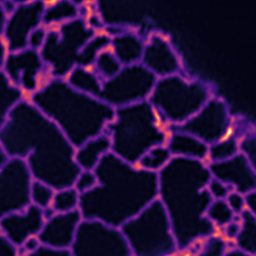
Label: Super-resolution ER image